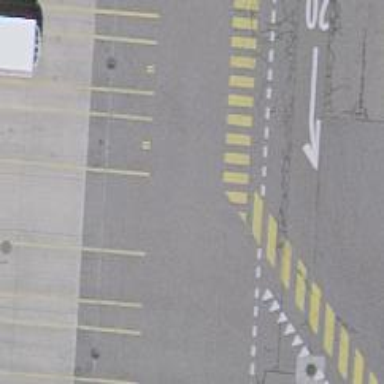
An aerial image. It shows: Pedestrian crossing with zebra markings on the footway.